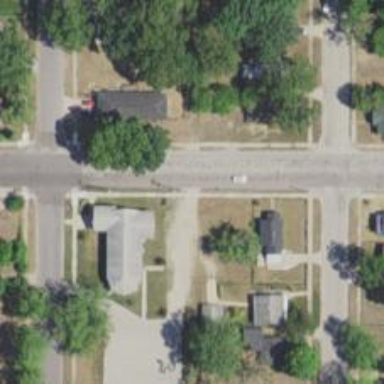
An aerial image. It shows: Alley classified as service road.